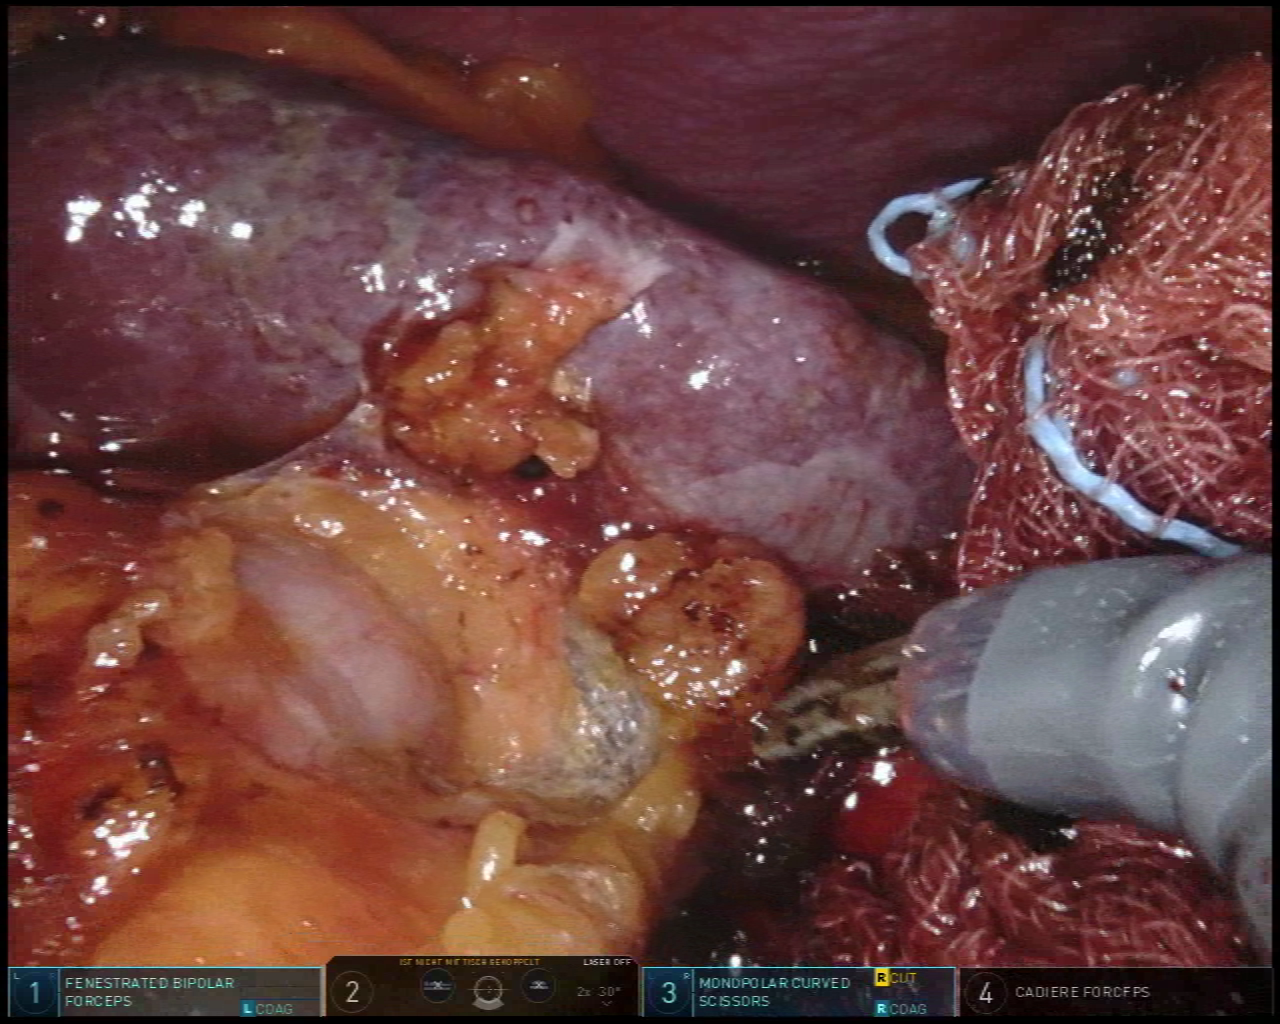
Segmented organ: spleen
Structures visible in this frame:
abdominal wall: yes
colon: no
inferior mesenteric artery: no
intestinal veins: no
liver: no
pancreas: no
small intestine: no
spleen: yes
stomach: yes
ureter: no
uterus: no
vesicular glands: no